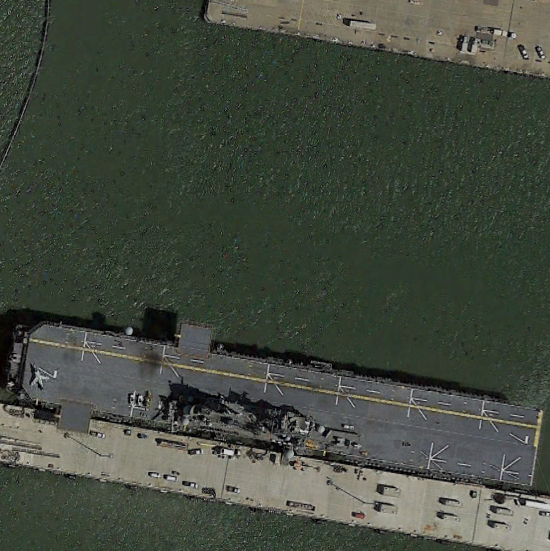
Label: assault